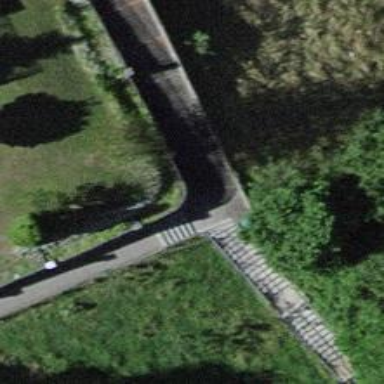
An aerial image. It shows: Road with steps.